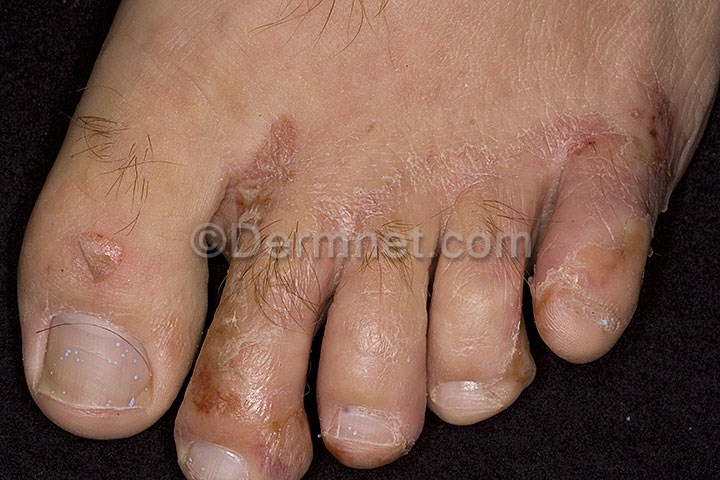
Disease: Tinea Ringworm Candidiasis and other Fungal Infections